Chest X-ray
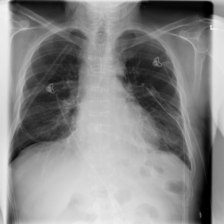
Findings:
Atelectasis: negative
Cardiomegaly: negative
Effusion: negative
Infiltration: negative
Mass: negative
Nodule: negative
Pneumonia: negative
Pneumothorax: negative
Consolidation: negative
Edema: negative
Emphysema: negative
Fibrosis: negative
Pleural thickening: negative
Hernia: negative